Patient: sex M, age 66
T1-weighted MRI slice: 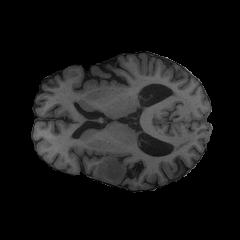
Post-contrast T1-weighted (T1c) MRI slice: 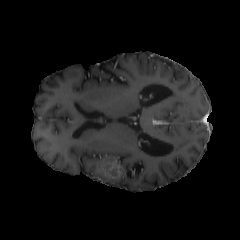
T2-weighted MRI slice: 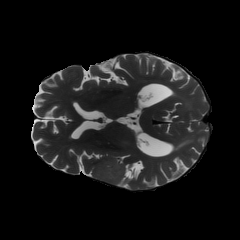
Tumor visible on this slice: yes
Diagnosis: Glioblastoma, IDH-wildtype
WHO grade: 4